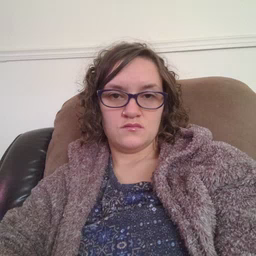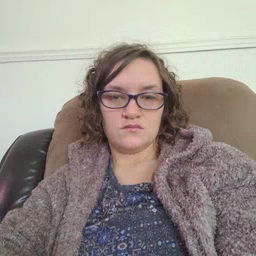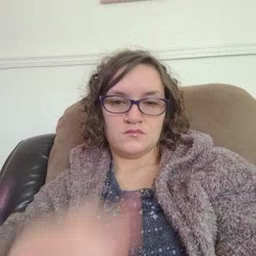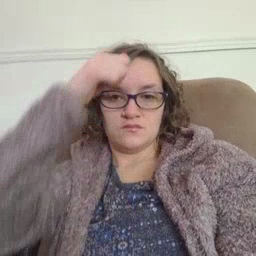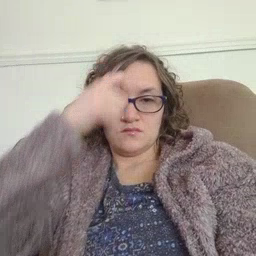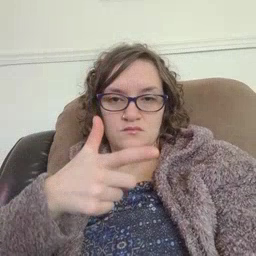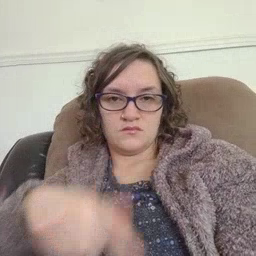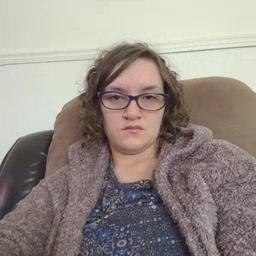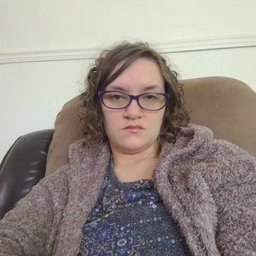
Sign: brother